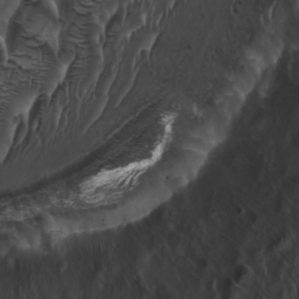
Label: non_frost